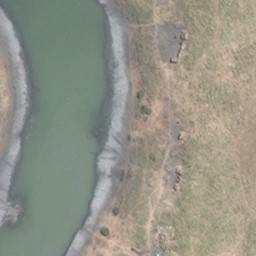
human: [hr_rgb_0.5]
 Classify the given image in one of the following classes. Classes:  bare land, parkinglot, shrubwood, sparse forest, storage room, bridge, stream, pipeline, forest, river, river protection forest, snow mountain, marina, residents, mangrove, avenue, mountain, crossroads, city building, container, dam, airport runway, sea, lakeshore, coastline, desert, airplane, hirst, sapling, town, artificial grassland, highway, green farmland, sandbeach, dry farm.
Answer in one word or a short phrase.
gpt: river